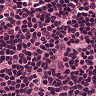
Metastatic tissue present: no